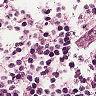
Metastatic tissue present: no